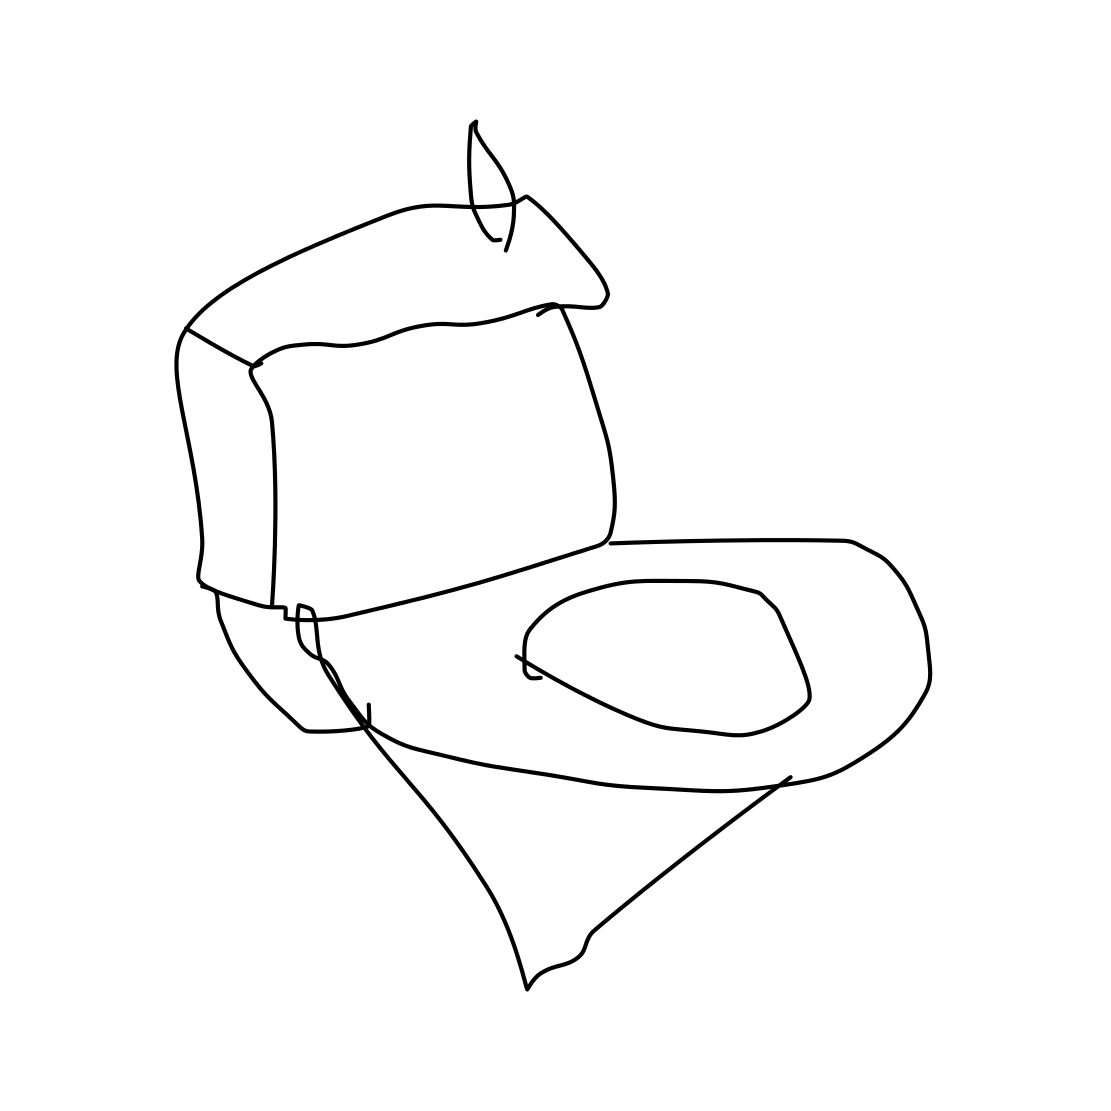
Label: toilet